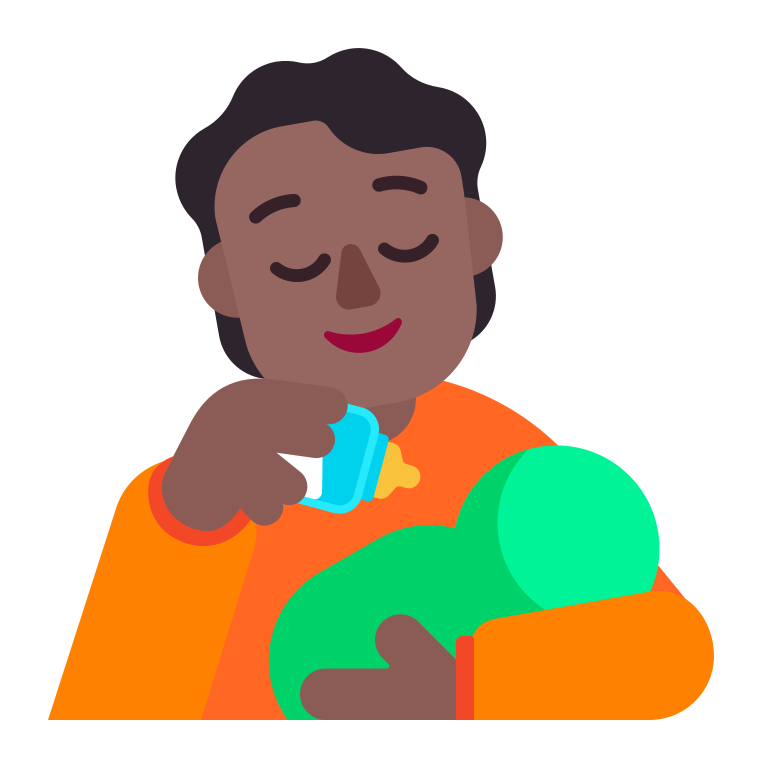
person feeding baby flat  dark